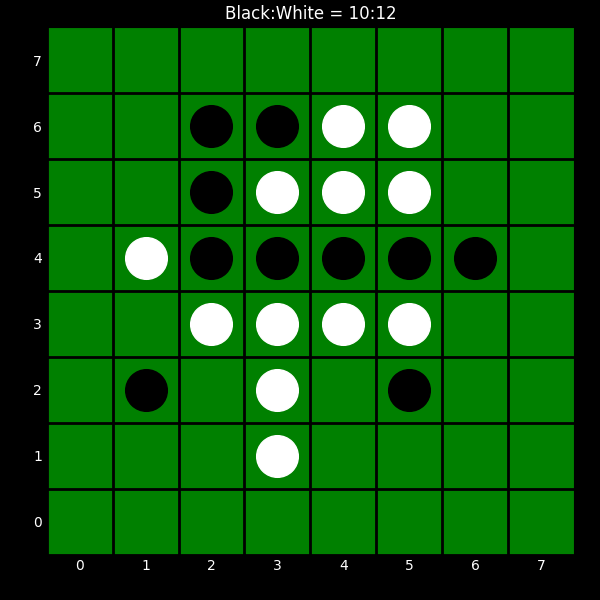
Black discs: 10
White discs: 12